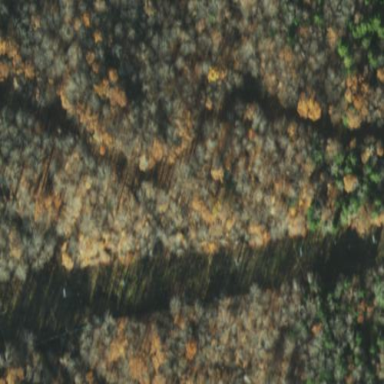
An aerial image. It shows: Coniferous forest area.